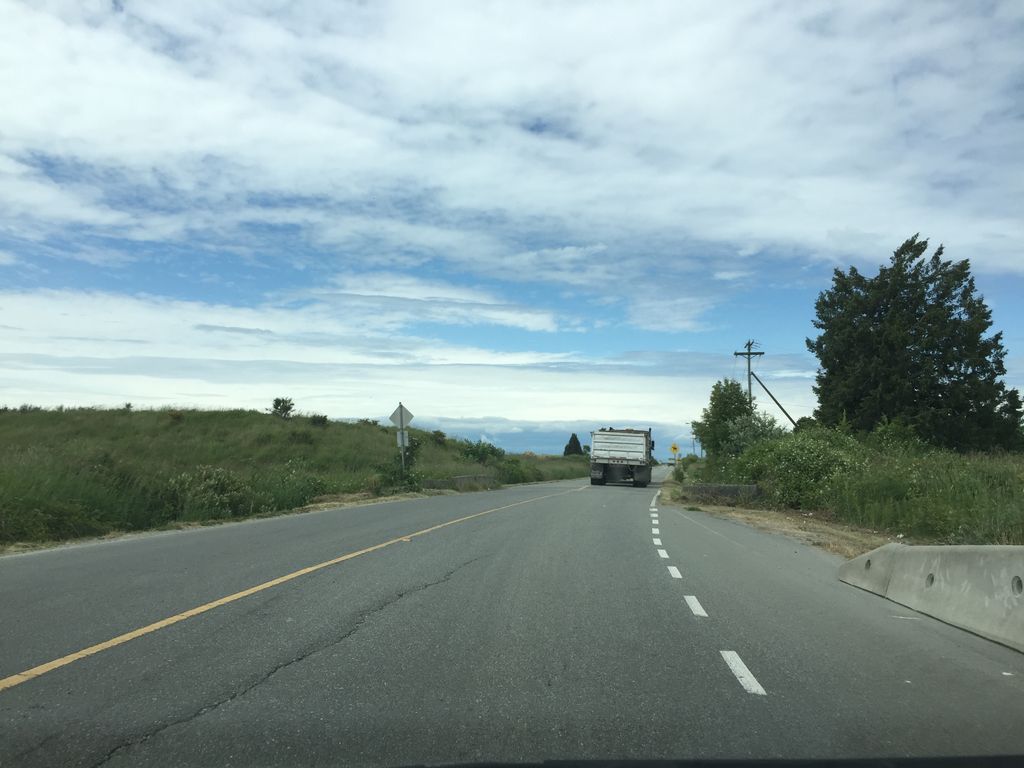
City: vancouver